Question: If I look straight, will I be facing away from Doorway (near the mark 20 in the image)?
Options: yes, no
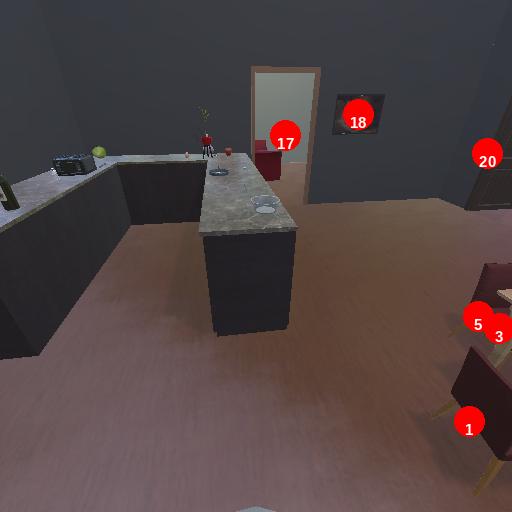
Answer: yes